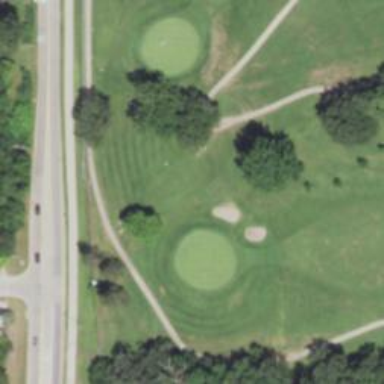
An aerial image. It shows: Golf hole.